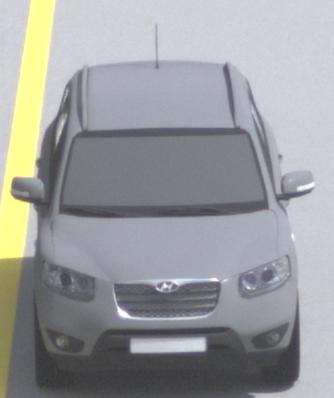
Make: Hyundai
Model: Santa Fe 2.4
Detailed model: Santa Fe (CM)
Model produced from: 2010/01
Model produced until: 2012/09
Doors: 5
Color: gray
Road condition: dry road
Daytime: midday
Contrast: medium contrast